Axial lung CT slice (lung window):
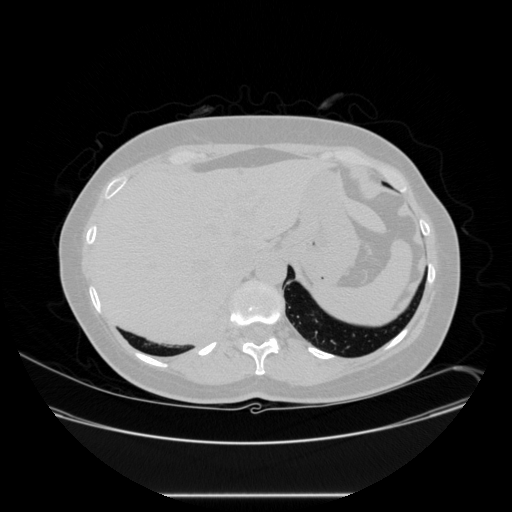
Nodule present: no